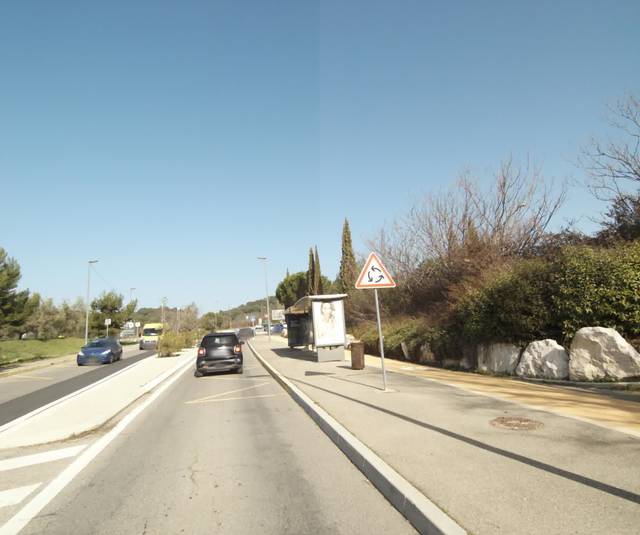
Region: France
Coordinates: 43.547, 5.44